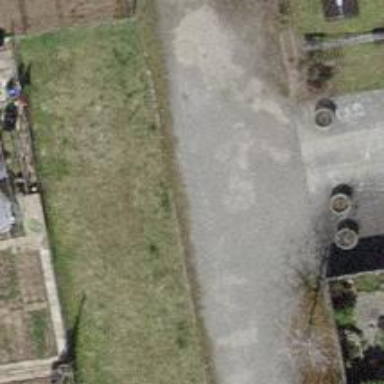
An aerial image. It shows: Alleyway designated as service road.